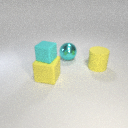
large yellow rubber cube in front of large yellow rubber cylinder